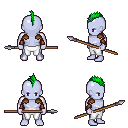
a pixel art fantasy rpg character, male body template, dark elf, purple skin, leather shoulder armor, white pants, green mohawk hairstyle, cloth bracers, spear, four views (front, back, left, right), 2x2 character sprite sheet, small pixel art, hard edges, no anti-aliasing